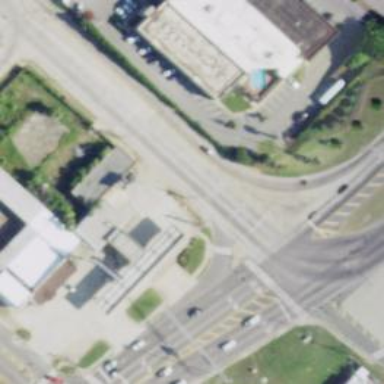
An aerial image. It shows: Asphalt road with dual carriageways at trunk level.